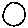
Label: circle